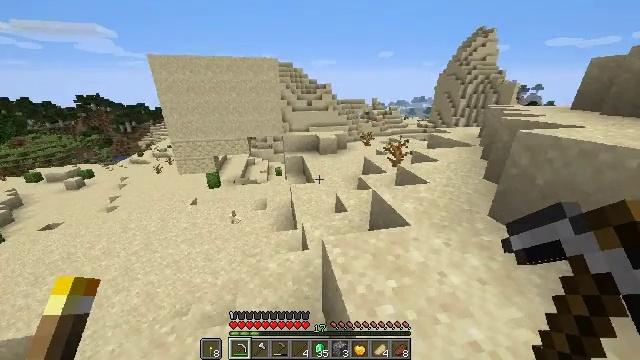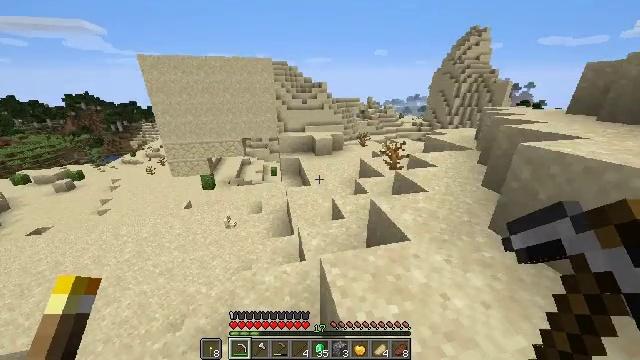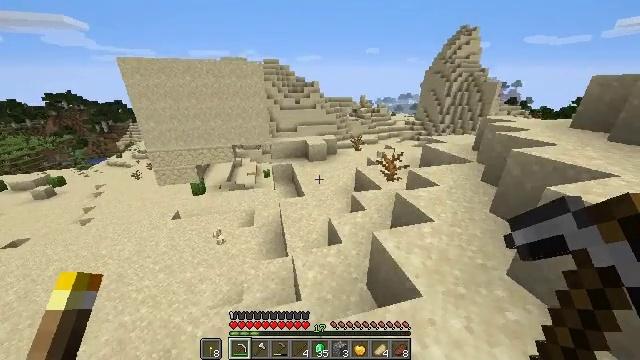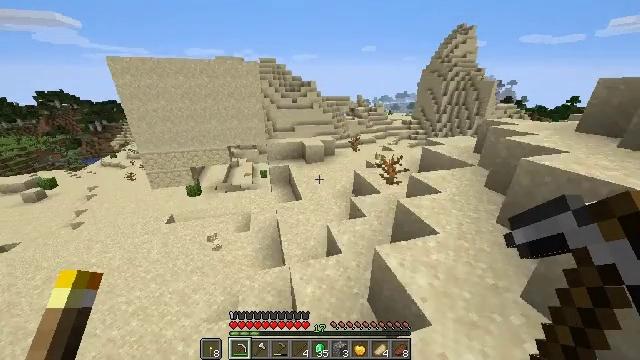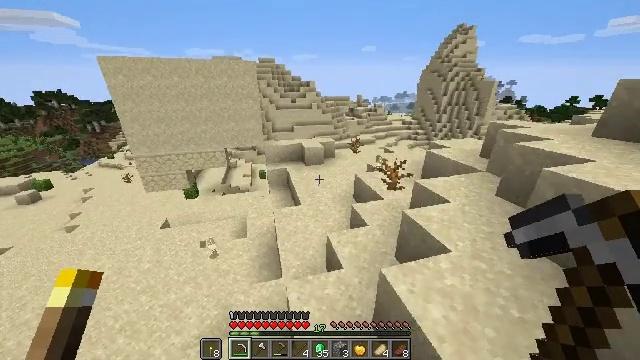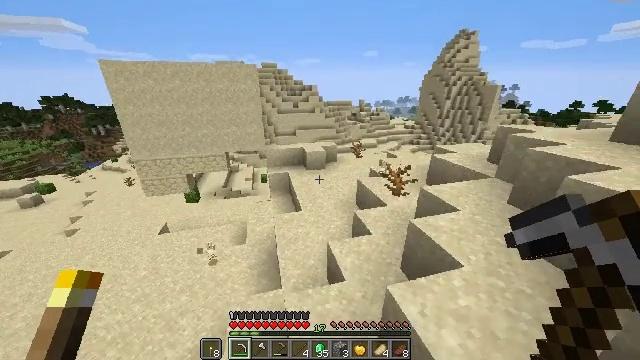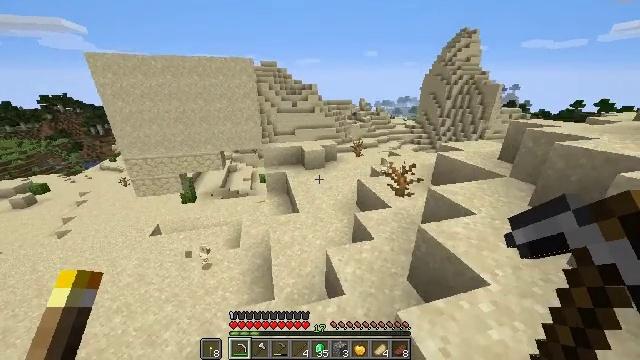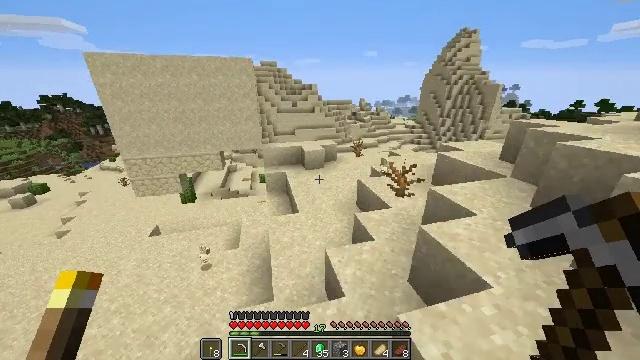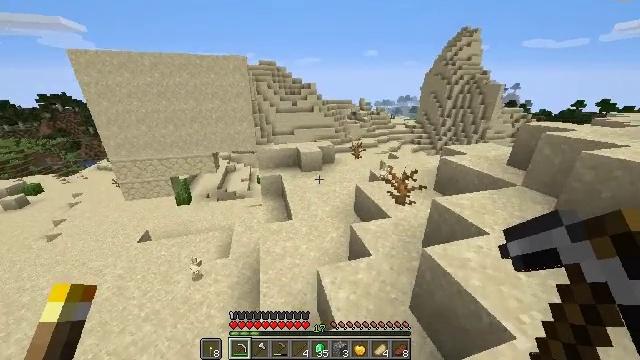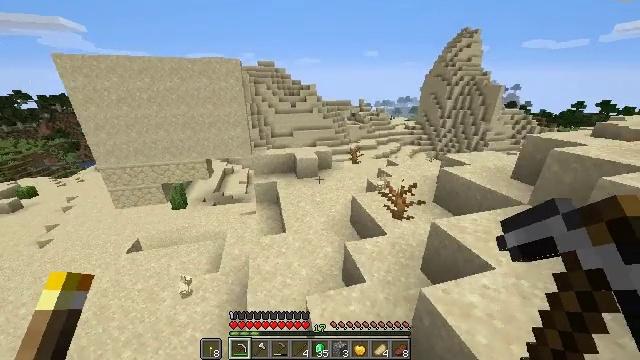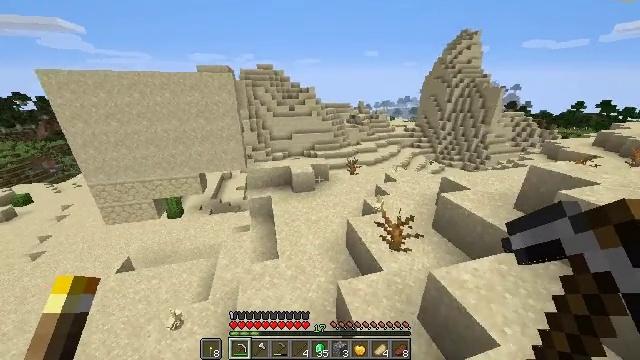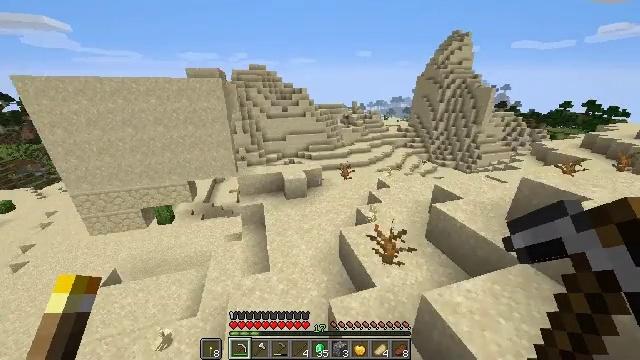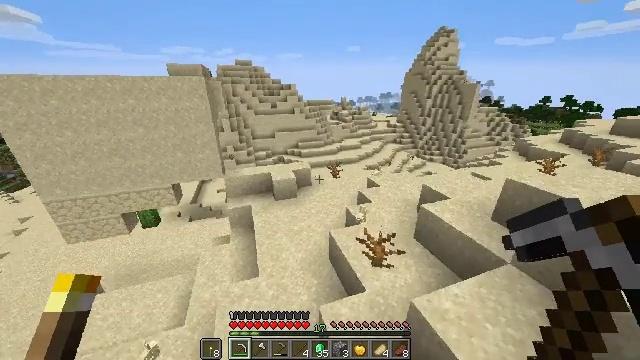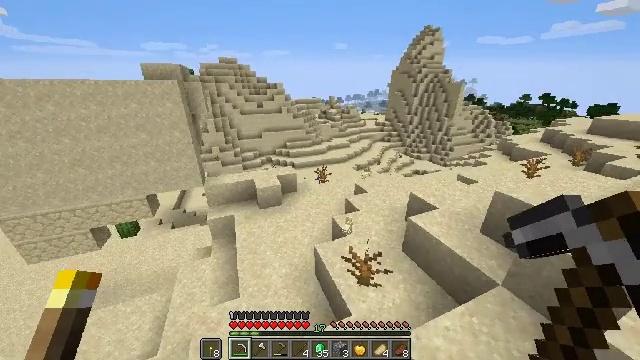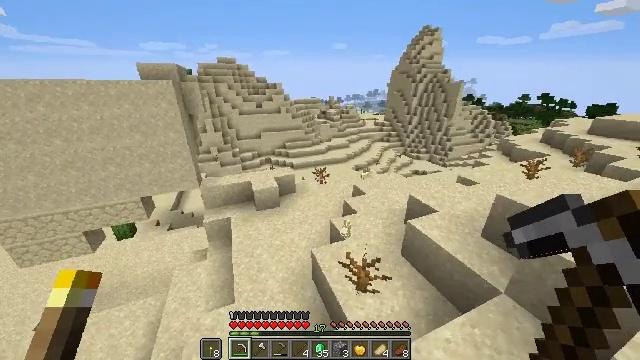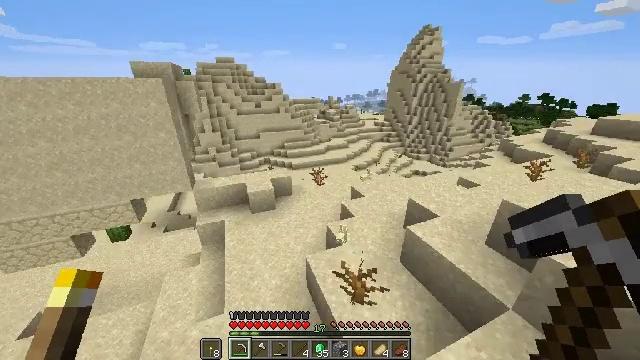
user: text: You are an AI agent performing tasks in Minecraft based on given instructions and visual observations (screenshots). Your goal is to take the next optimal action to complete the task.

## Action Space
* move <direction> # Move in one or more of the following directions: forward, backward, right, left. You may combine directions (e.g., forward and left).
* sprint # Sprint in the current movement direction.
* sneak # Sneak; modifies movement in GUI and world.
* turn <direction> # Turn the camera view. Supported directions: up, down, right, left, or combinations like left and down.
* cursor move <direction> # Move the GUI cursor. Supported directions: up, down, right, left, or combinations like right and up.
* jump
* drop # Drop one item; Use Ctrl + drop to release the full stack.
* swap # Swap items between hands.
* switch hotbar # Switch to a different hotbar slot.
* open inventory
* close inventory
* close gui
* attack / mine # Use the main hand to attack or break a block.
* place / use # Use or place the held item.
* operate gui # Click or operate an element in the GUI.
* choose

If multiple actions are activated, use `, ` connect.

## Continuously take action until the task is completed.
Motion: motion action
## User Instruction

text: Mine the cartography table.
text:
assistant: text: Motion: move forward, sprint, turn right, jump
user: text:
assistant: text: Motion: move forward, sprint, turn right, jump
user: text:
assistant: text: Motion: move forward and move right, sprint, jump
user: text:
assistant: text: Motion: move forward and move right, sprint, jump
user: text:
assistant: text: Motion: move forward and move right, sprint, turn up, jump
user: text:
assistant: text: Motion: move forward and move right, sprint, jump
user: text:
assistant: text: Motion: move forward and move right, sprint, jump
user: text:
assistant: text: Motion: move forward and move right, sprint, jump
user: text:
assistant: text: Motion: move forward and move right, sprint, jump
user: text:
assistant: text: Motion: move forward and move right, sprint, jump
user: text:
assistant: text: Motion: move forward and move right, sprint, turn right, jump
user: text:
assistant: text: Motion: move forward and move right, sprint, turn right and down, jump
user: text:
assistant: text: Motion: move forward and move right, sprint, turn right, jump
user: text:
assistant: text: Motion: move forward and move right, sprint, jump
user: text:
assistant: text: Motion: move forward and move right, sprint, jump
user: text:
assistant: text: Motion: move forward and move right, sprint, jump
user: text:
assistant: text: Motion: move forward, sprint, turn right, jump
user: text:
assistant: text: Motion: move forward, sprint, turn right, jump
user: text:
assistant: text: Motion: move forward, sprint, turn right, jump
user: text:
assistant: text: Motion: move forward, sprint, turn right, jump
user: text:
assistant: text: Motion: move forward, sprint, turn right, jump
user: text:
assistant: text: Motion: move forward, sprint, turn right, jump
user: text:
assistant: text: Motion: move forward, sprint, turn right, jump
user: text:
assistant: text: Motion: move forward, sprint, turn right, jump
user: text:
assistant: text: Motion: move forward, sprint, turn right, jump
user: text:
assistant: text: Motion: move forward, sprint, jump
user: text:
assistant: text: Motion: move forward, sprint, jump
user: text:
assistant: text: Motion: move forward, sprint, jump
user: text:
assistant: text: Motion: move forward, sprint, jump
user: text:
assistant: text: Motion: move forward and move right, sprint, turn right, jump